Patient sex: M
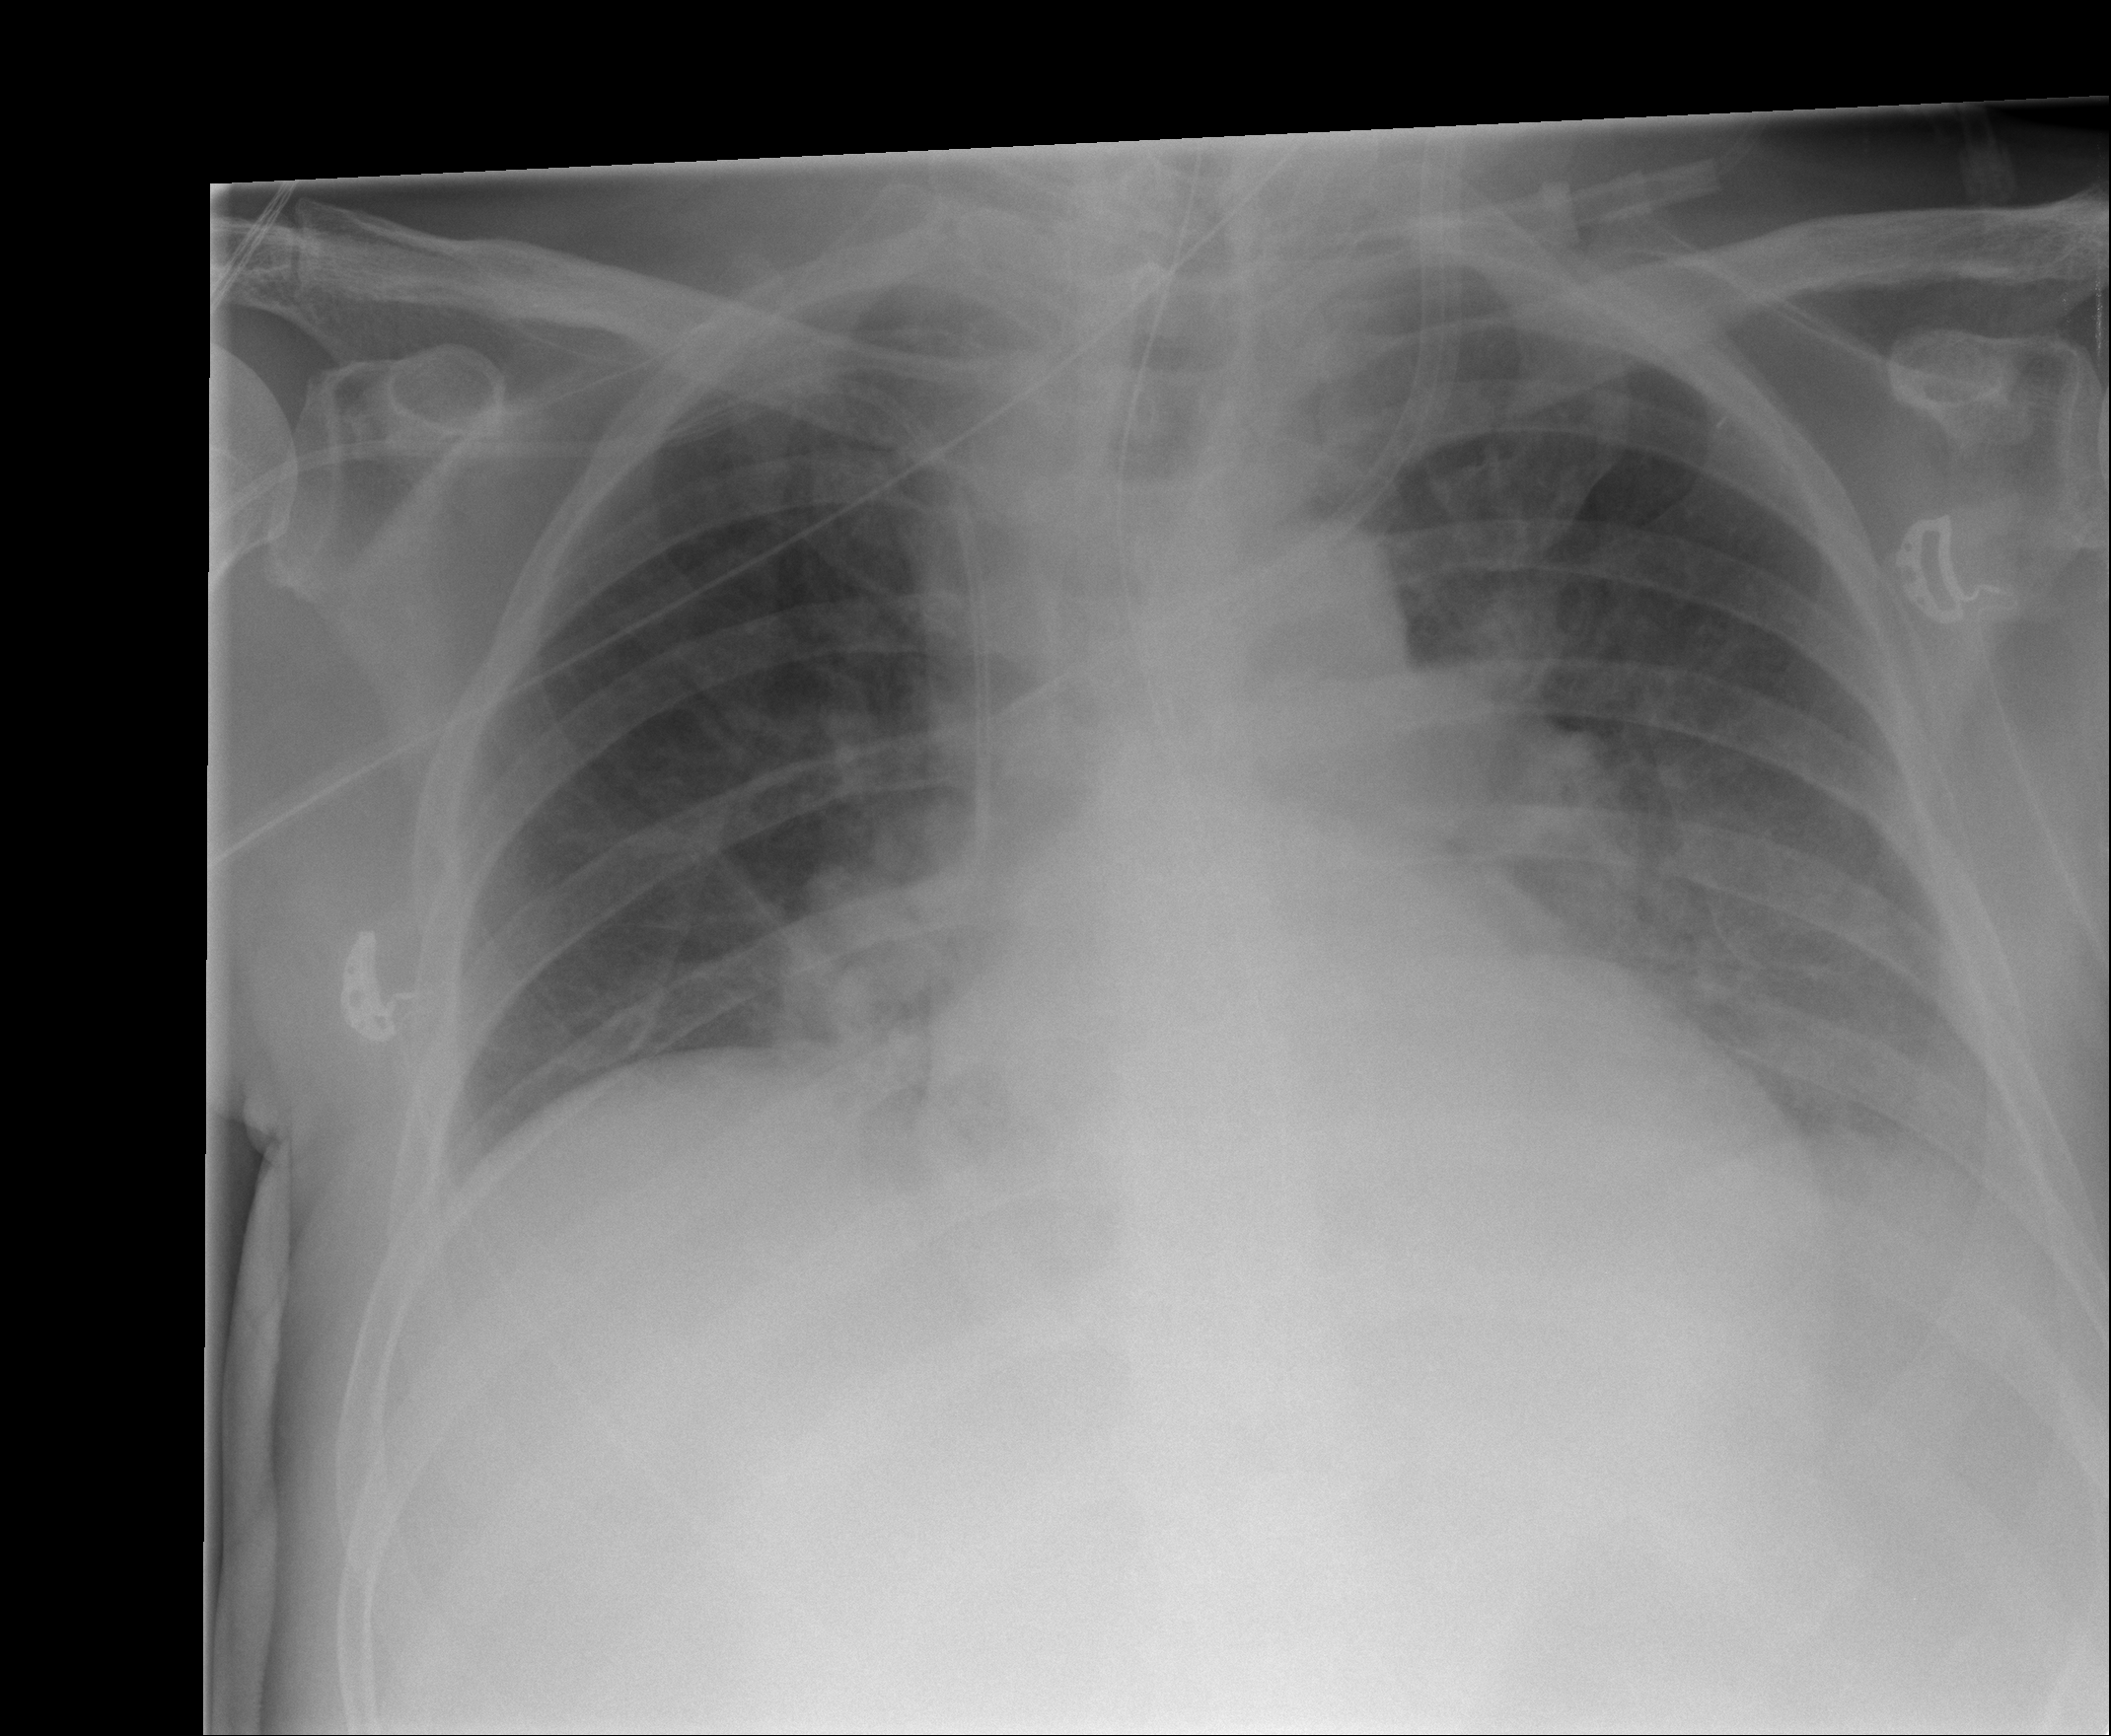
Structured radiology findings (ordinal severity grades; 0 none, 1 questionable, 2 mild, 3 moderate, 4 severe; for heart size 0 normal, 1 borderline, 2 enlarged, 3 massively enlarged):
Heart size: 0
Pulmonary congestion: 2
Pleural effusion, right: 0
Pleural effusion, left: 0
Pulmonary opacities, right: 0
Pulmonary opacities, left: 0
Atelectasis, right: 0
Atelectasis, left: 0